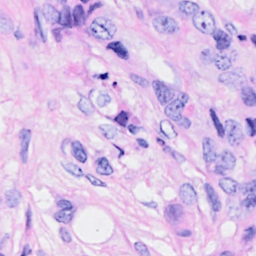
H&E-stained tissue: Breast